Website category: sports
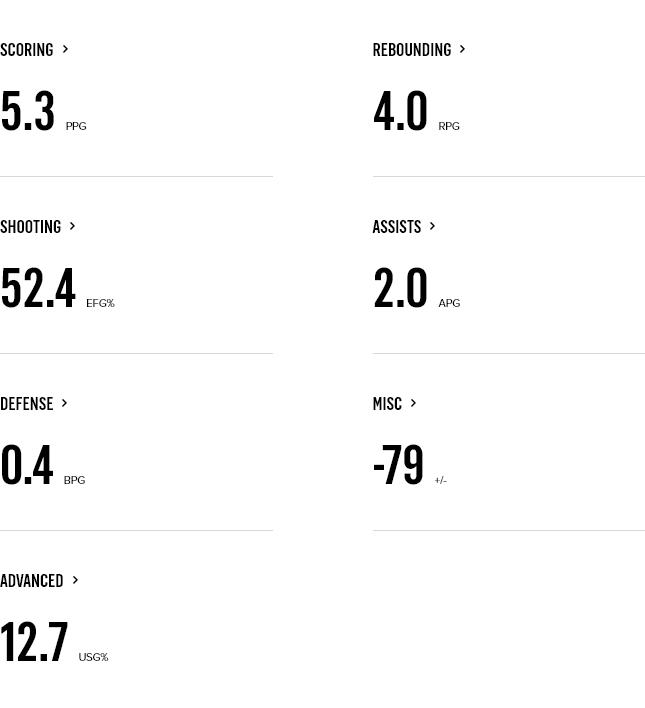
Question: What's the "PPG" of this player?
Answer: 5.3

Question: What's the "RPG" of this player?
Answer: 4.0

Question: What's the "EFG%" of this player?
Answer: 52.4

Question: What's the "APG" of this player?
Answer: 2.0

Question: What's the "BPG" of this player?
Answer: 0.4

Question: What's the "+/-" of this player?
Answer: -79

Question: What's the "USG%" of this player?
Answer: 12.7

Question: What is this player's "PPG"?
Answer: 5.3

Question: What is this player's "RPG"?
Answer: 4.0

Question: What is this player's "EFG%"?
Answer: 52.4

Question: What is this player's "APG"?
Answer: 2.0

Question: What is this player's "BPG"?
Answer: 0.4

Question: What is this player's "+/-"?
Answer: -79

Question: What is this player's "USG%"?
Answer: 12.7

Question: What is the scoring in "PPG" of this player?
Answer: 5.3

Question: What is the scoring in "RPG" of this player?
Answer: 4.0

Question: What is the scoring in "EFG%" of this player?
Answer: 52.4

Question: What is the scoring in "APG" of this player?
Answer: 2.0

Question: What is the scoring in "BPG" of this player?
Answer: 0.4

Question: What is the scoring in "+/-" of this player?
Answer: -79

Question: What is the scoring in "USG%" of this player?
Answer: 12.7

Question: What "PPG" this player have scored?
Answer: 5.3

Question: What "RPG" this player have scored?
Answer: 4.0

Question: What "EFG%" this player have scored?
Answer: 52.4

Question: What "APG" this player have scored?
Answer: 2.0

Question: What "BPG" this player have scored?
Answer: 0.4

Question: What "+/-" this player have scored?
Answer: -79

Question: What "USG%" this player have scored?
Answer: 12.7

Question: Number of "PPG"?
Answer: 5.3

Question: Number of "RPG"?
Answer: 4.0

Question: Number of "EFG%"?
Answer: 52.4

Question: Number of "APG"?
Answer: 2.0

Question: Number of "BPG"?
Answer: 0.4

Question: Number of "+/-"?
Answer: -79

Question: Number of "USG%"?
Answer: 12.7

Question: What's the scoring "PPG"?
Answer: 5.3

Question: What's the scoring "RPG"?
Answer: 4.0

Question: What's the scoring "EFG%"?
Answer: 52.4

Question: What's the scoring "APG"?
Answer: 2.0

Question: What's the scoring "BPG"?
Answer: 0.4

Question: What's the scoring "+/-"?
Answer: -79

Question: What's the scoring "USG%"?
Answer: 12.7